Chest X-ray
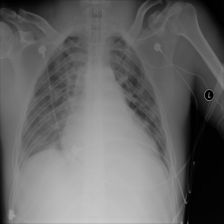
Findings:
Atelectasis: negative
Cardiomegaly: negative
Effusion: negative
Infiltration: positive
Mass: negative
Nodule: negative
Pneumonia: negative
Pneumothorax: negative
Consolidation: negative
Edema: negative
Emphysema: negative
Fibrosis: negative
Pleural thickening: negative
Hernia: negative